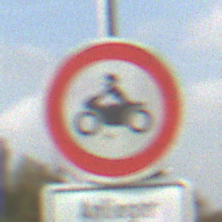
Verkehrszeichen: VerbotKraftraeder
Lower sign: PersonengruppenFrei2
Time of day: MorningAfternoon
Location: Outdoor (Suburban)
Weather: PartlyCloudy
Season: NotSpecified
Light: Natural